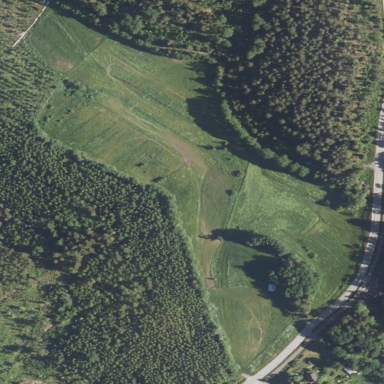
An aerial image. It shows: Pasture area used as meadow.